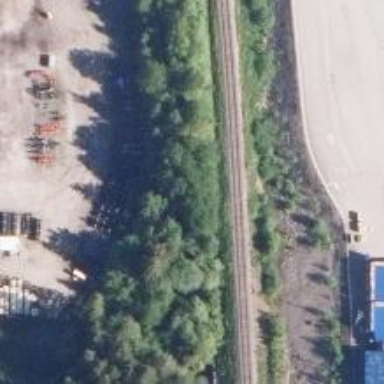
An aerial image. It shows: Rail track of class B1.